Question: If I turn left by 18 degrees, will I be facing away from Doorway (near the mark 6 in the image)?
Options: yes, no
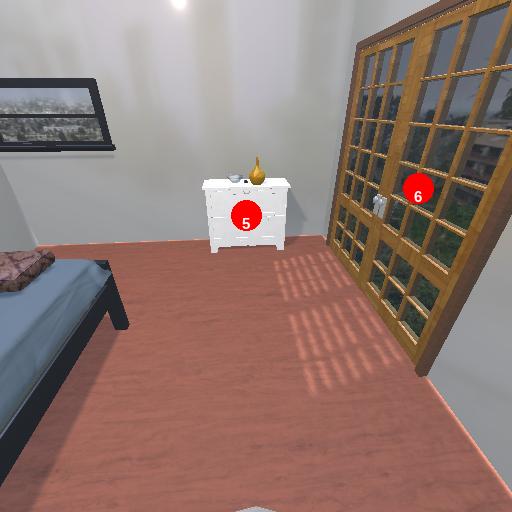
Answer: yes